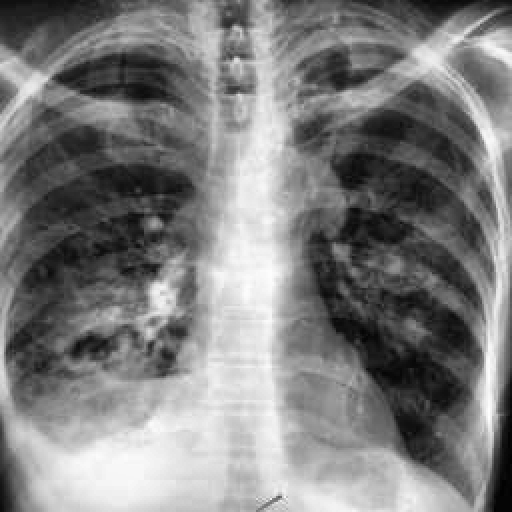
Finding: TUBERCULOSIS